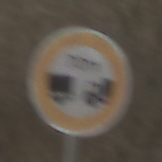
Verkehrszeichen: VerbotUnterschreitenMindestabstand
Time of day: MorningAfternoon
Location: Outdoor (Nature)
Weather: PartlyCloudy
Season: Winter
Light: Natural